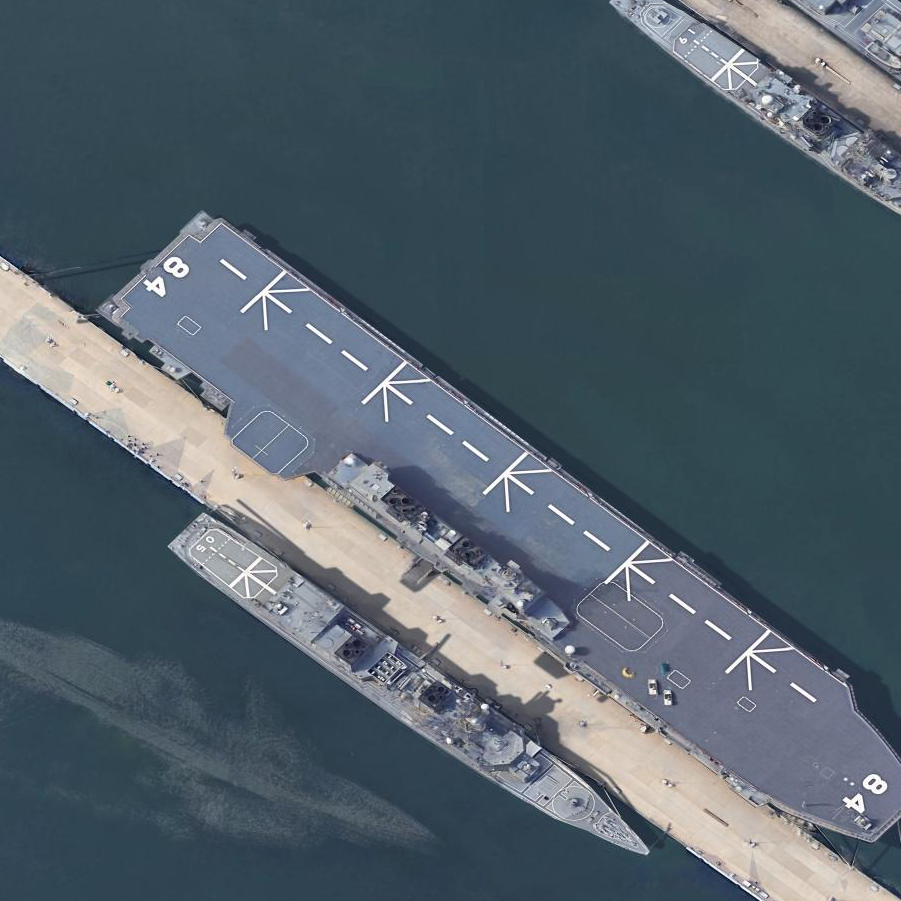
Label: Lzumo-class_helicopter_destroyer